Question: I have more than 100 divs on the page and each row has 3 divs. I want to remove left margin from first div and right margin from right div whereas center div should have 15px margin from left and right. Please guide me how can I do that without giving specific classes (no margin) on each div. Here is the example

here is my css code
'''
.prp_box{
margin:15px 15px;
width:100px;
height:100px;
background:#5f03a6;
}
'''
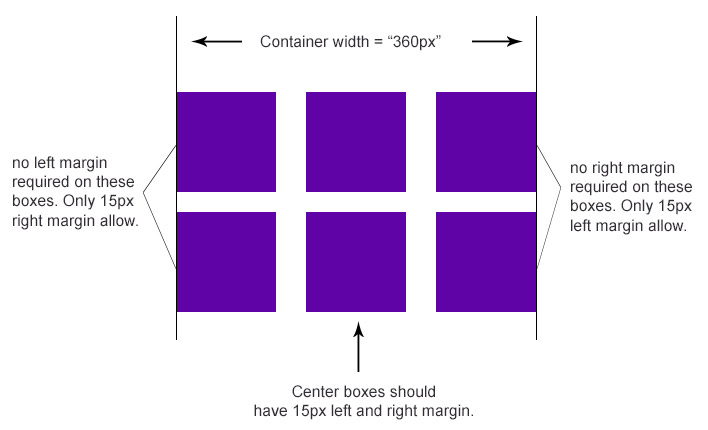
Answer: Check this out : <URL>
Use 'nth-child(n)' CSS3 selector.